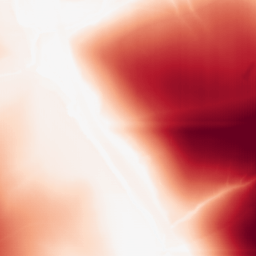
Category: morphological
Decomposition family: rolling_ball
Decomposition parameters: radius: 200
Upsampling method: fft_zeropad
Upsampling parameters: scale: 2
Upsampling scale: 2